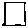
Label: square